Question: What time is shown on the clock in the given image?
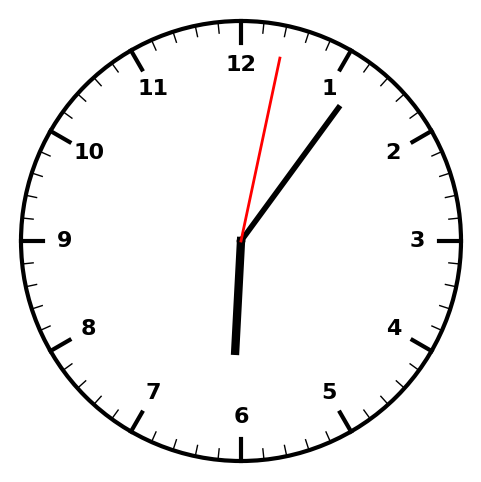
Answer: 06:06:02